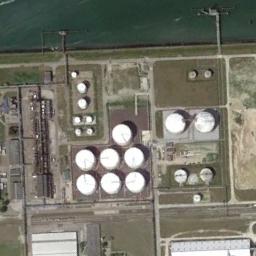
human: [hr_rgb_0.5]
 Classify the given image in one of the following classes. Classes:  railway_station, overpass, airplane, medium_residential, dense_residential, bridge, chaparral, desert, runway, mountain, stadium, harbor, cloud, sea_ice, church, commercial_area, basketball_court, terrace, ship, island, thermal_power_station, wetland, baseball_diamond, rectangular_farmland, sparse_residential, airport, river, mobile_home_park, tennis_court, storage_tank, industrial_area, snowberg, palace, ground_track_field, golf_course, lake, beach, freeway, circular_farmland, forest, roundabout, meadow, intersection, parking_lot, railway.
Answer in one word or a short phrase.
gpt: storage_tank